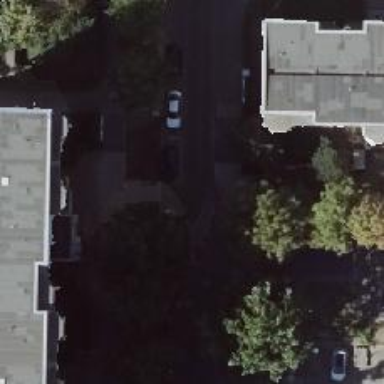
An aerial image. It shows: Sidewalk.